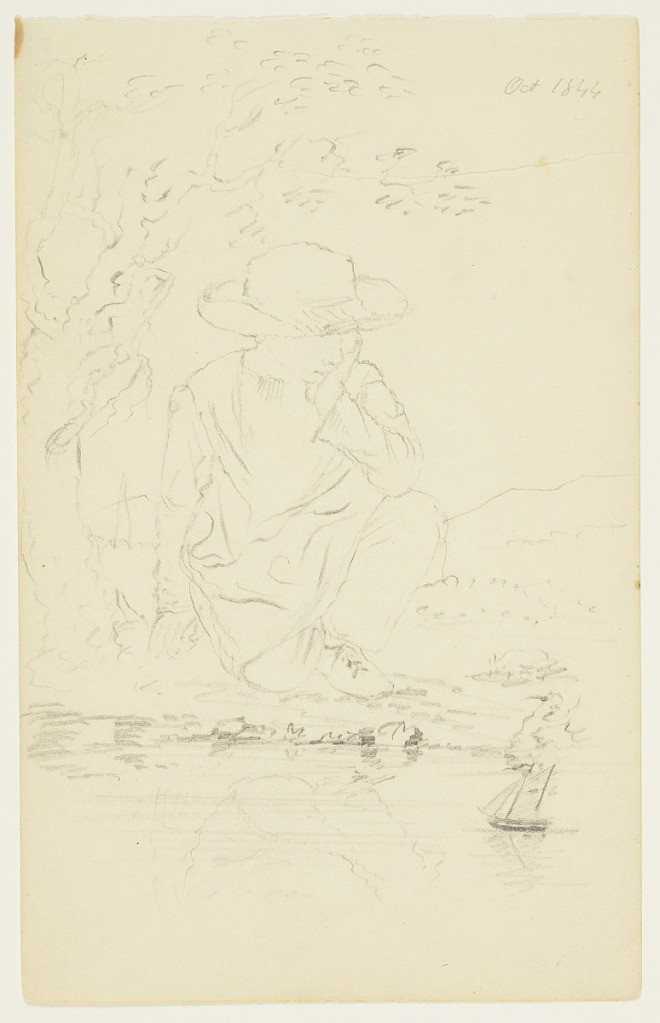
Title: Theodore Cole Observing his Toy Sailboat, Catskill, New York
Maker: Frederic Edwin Church, American, 1826–1900
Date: October 1844
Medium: Graphite on white wove paper
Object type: Drawing
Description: Figure and landscape sketch showing Thomas Cole's son, Theodore (also known as Teddy), kneeling beside a river or stream as his observes his toy sailboat floating by. With his form reflected in the water below, Theodore has a contented expression as he wears a straw hat and rests his head on his hand. In the middle distance at left, a twisted tree and its branches arch over the boy, neatly framing him. In the background at right, the distant Catskill Escarpment is outlined along the horizon.